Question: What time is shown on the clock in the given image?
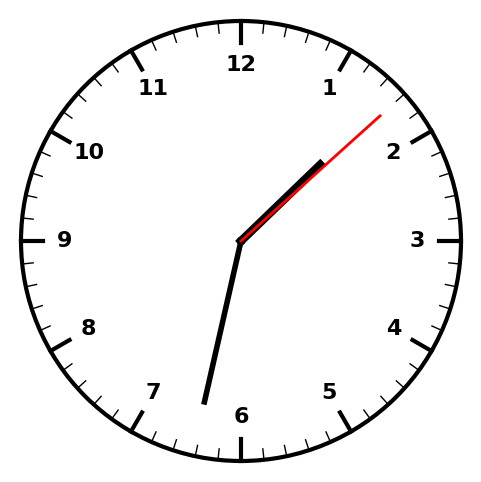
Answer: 01:32:08